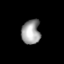
Tissue: lung
Cell type: Epithelial cells
Senescence score: 0.1228
Nuclear area (px): 444
Mean DAPI intensity: 158.435